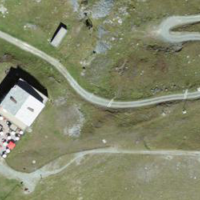
EUNIS habitat code: 31
Species observed at this site:
Parnassia palustris
Lysandra coridon